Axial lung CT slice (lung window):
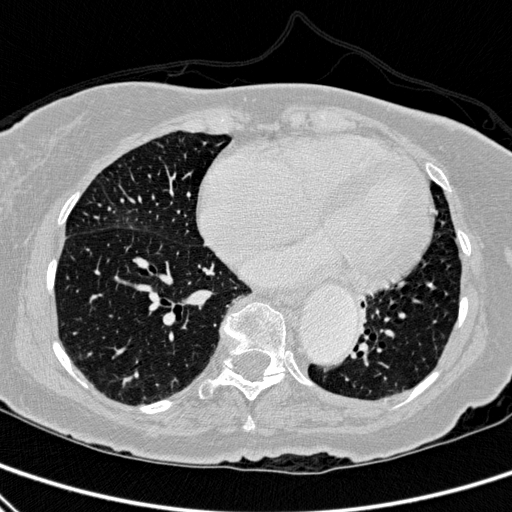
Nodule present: no